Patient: sex M, age 64
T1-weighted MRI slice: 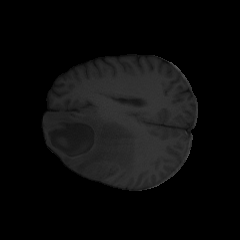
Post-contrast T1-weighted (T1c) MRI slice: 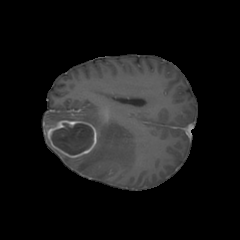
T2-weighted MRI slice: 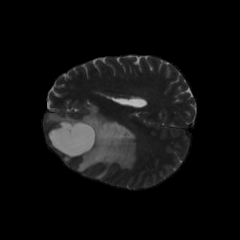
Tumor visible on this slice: yes
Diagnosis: Astrocytoma, IDH-mutant
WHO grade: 3